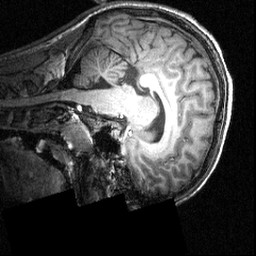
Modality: T1w
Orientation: sagittal
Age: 16
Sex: male
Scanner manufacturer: siemens
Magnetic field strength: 3.951 T
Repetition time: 1.5 s
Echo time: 0.00335 s